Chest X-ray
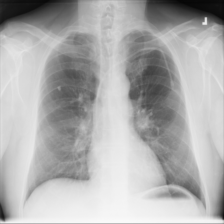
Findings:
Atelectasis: negative
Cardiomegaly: negative
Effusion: negative
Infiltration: negative
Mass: negative
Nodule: negative
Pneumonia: negative
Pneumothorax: negative
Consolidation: negative
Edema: negative
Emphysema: negative
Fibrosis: negative
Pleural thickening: negative
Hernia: negative